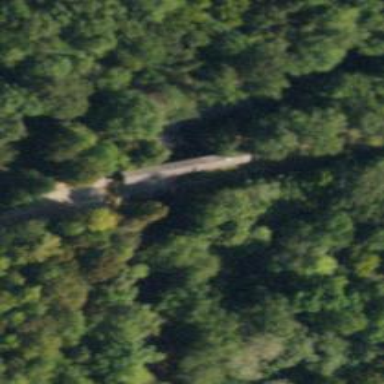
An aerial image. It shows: Covered bridge over unclassified road.